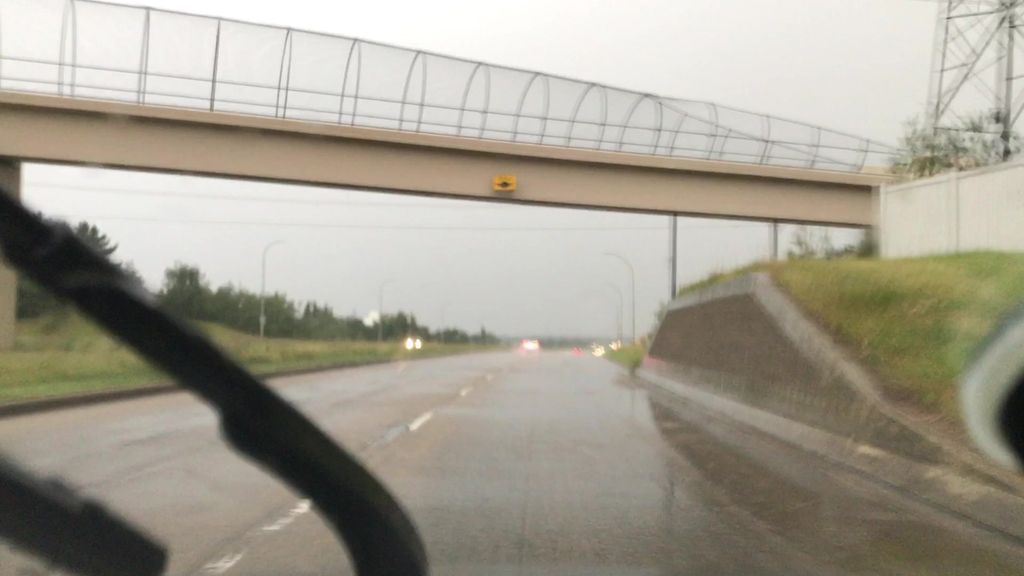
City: edmonton